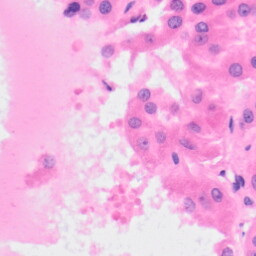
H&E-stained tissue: Kidney